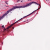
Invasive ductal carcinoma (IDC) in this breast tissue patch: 0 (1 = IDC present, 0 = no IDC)